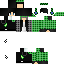
A female human skin with dark skin, wearing black long hair dressed in a green hoodie and black pants, featuring a closed mouth.